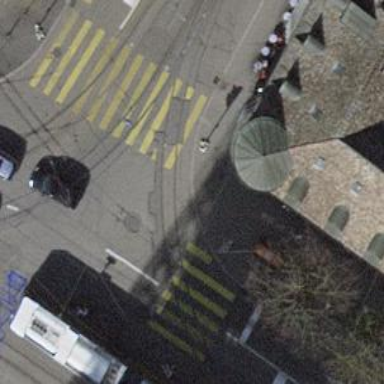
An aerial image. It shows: Kerb barrier.